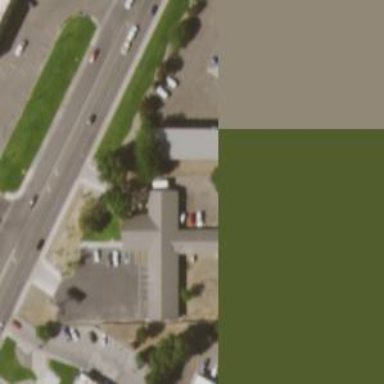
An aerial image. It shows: Electrical shop located within building.